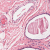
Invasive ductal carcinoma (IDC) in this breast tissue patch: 0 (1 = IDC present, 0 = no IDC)